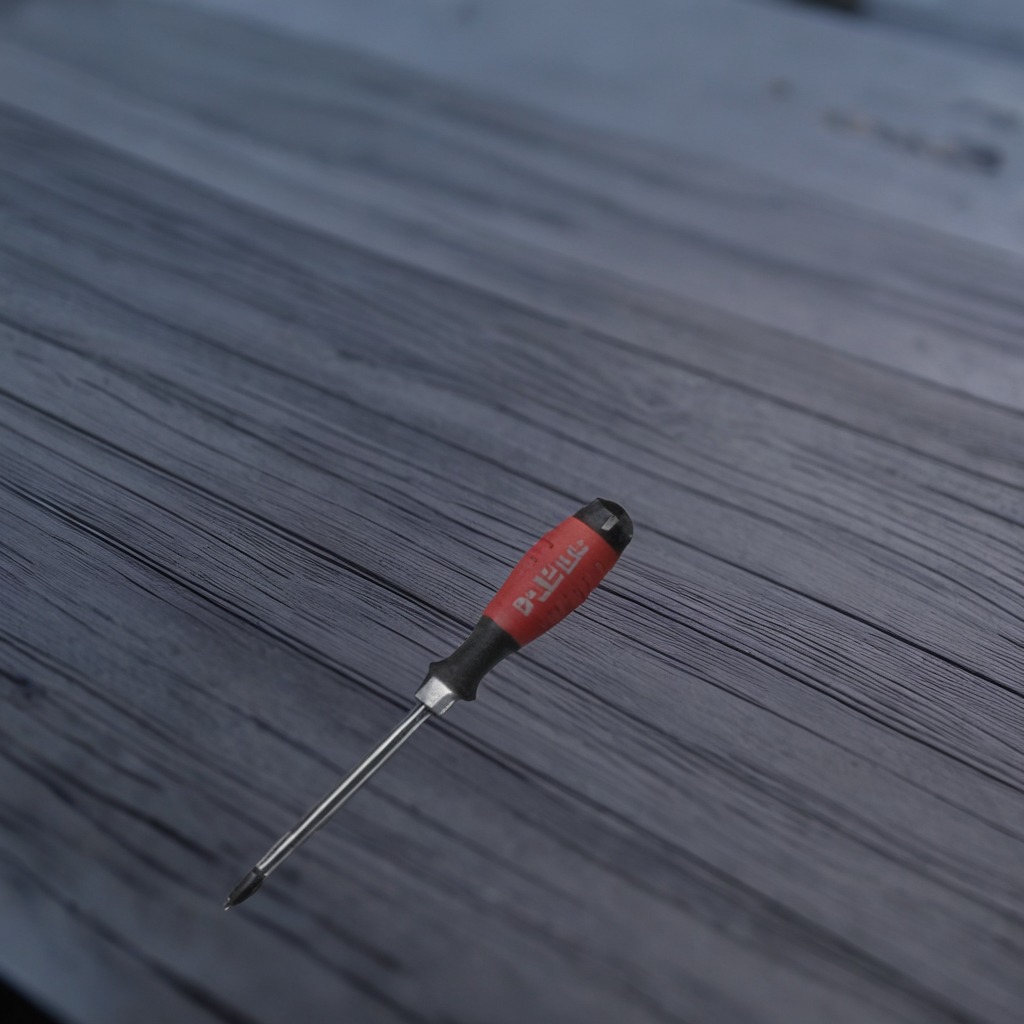
A screwdriver is lying on the table.